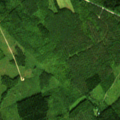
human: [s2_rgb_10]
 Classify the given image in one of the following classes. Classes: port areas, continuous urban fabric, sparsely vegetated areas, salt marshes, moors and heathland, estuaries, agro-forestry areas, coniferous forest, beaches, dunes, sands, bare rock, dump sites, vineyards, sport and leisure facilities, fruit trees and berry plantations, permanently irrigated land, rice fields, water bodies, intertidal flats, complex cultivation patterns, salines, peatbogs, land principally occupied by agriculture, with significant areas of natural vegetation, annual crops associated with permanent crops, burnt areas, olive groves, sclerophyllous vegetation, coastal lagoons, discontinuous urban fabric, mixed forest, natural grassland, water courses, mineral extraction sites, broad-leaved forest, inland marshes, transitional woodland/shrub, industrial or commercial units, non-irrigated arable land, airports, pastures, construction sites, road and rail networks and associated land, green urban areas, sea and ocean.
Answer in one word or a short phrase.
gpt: mixed forest, transitional woodland/shrub